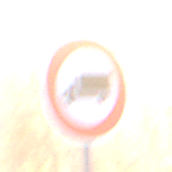
Verkehrszeichen: VerbotFuerKraftfahrzeugeUeberDreiKommaFuenfTonnen
Umgebung: Outdoor, Nature
Tageszeit: SunriseSunset
Wetter: Clear
Licht: Natural
Jahreszeit: Autumn
Kontrast: HighContrast